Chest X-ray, PA view. Patient: 50 years old, sex F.
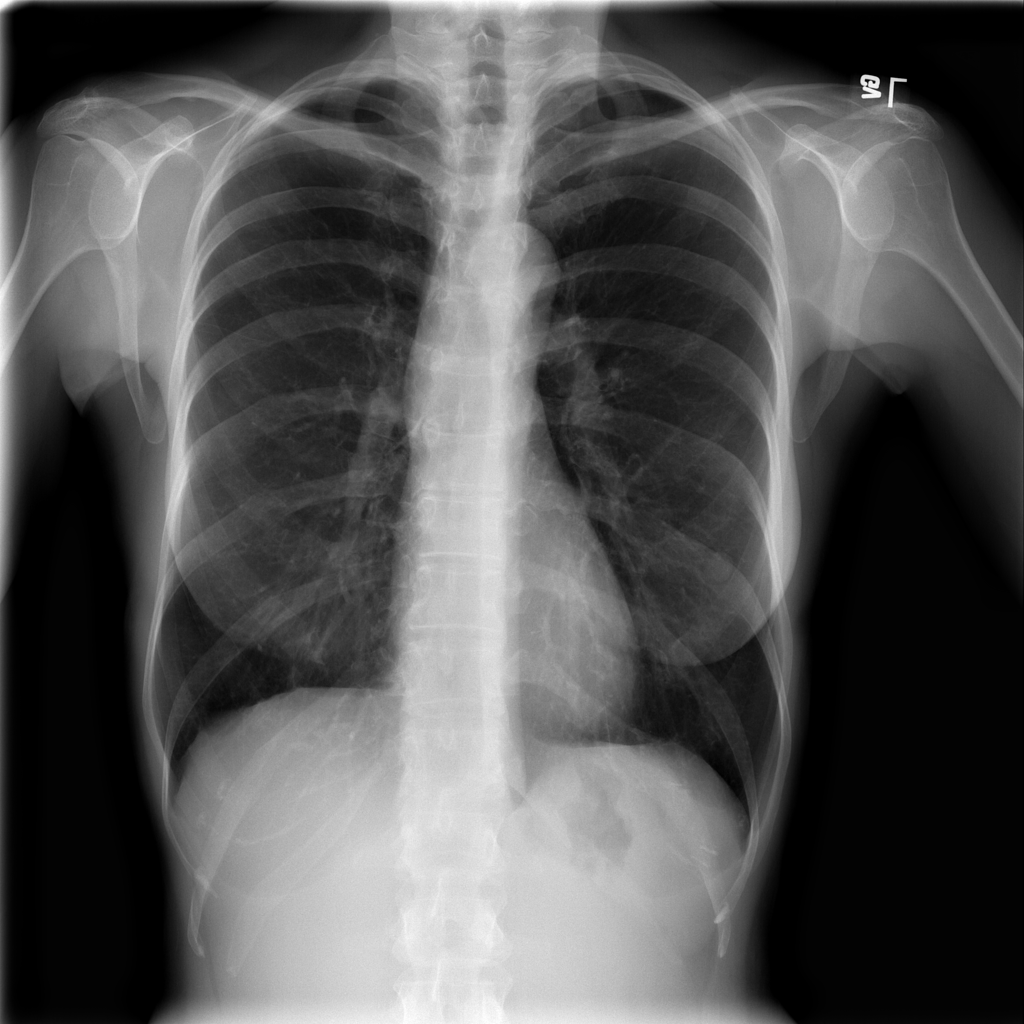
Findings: No Finding